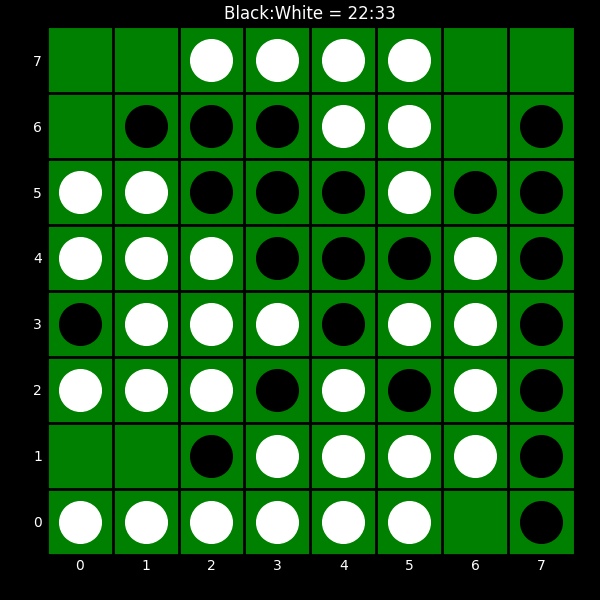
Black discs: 22
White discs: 33